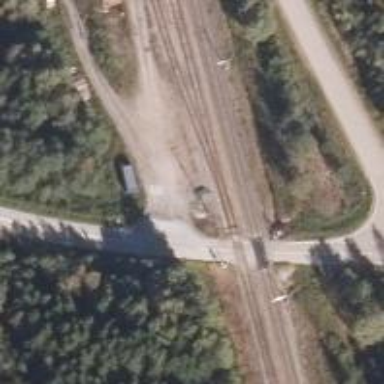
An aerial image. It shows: Level crossing with lights and saltire markings.